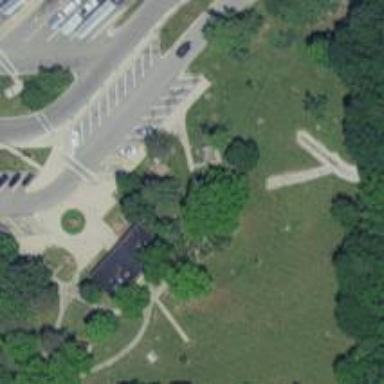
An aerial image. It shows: Rest area on the road.